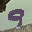
Label: 9